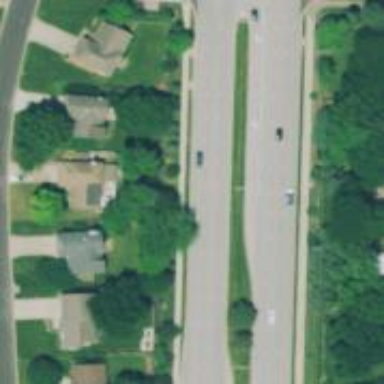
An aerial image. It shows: Road with dash markings.